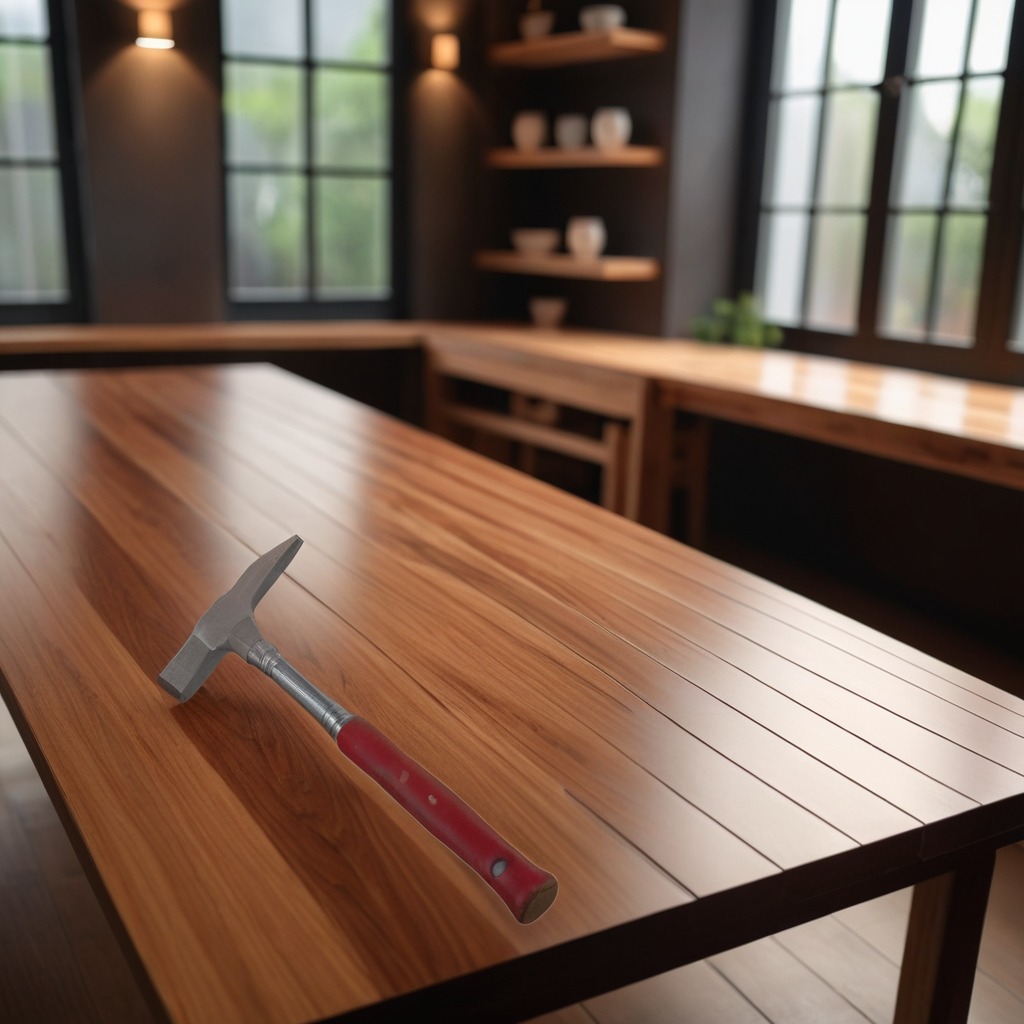
A hammer is lying on the wooden table.